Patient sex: F
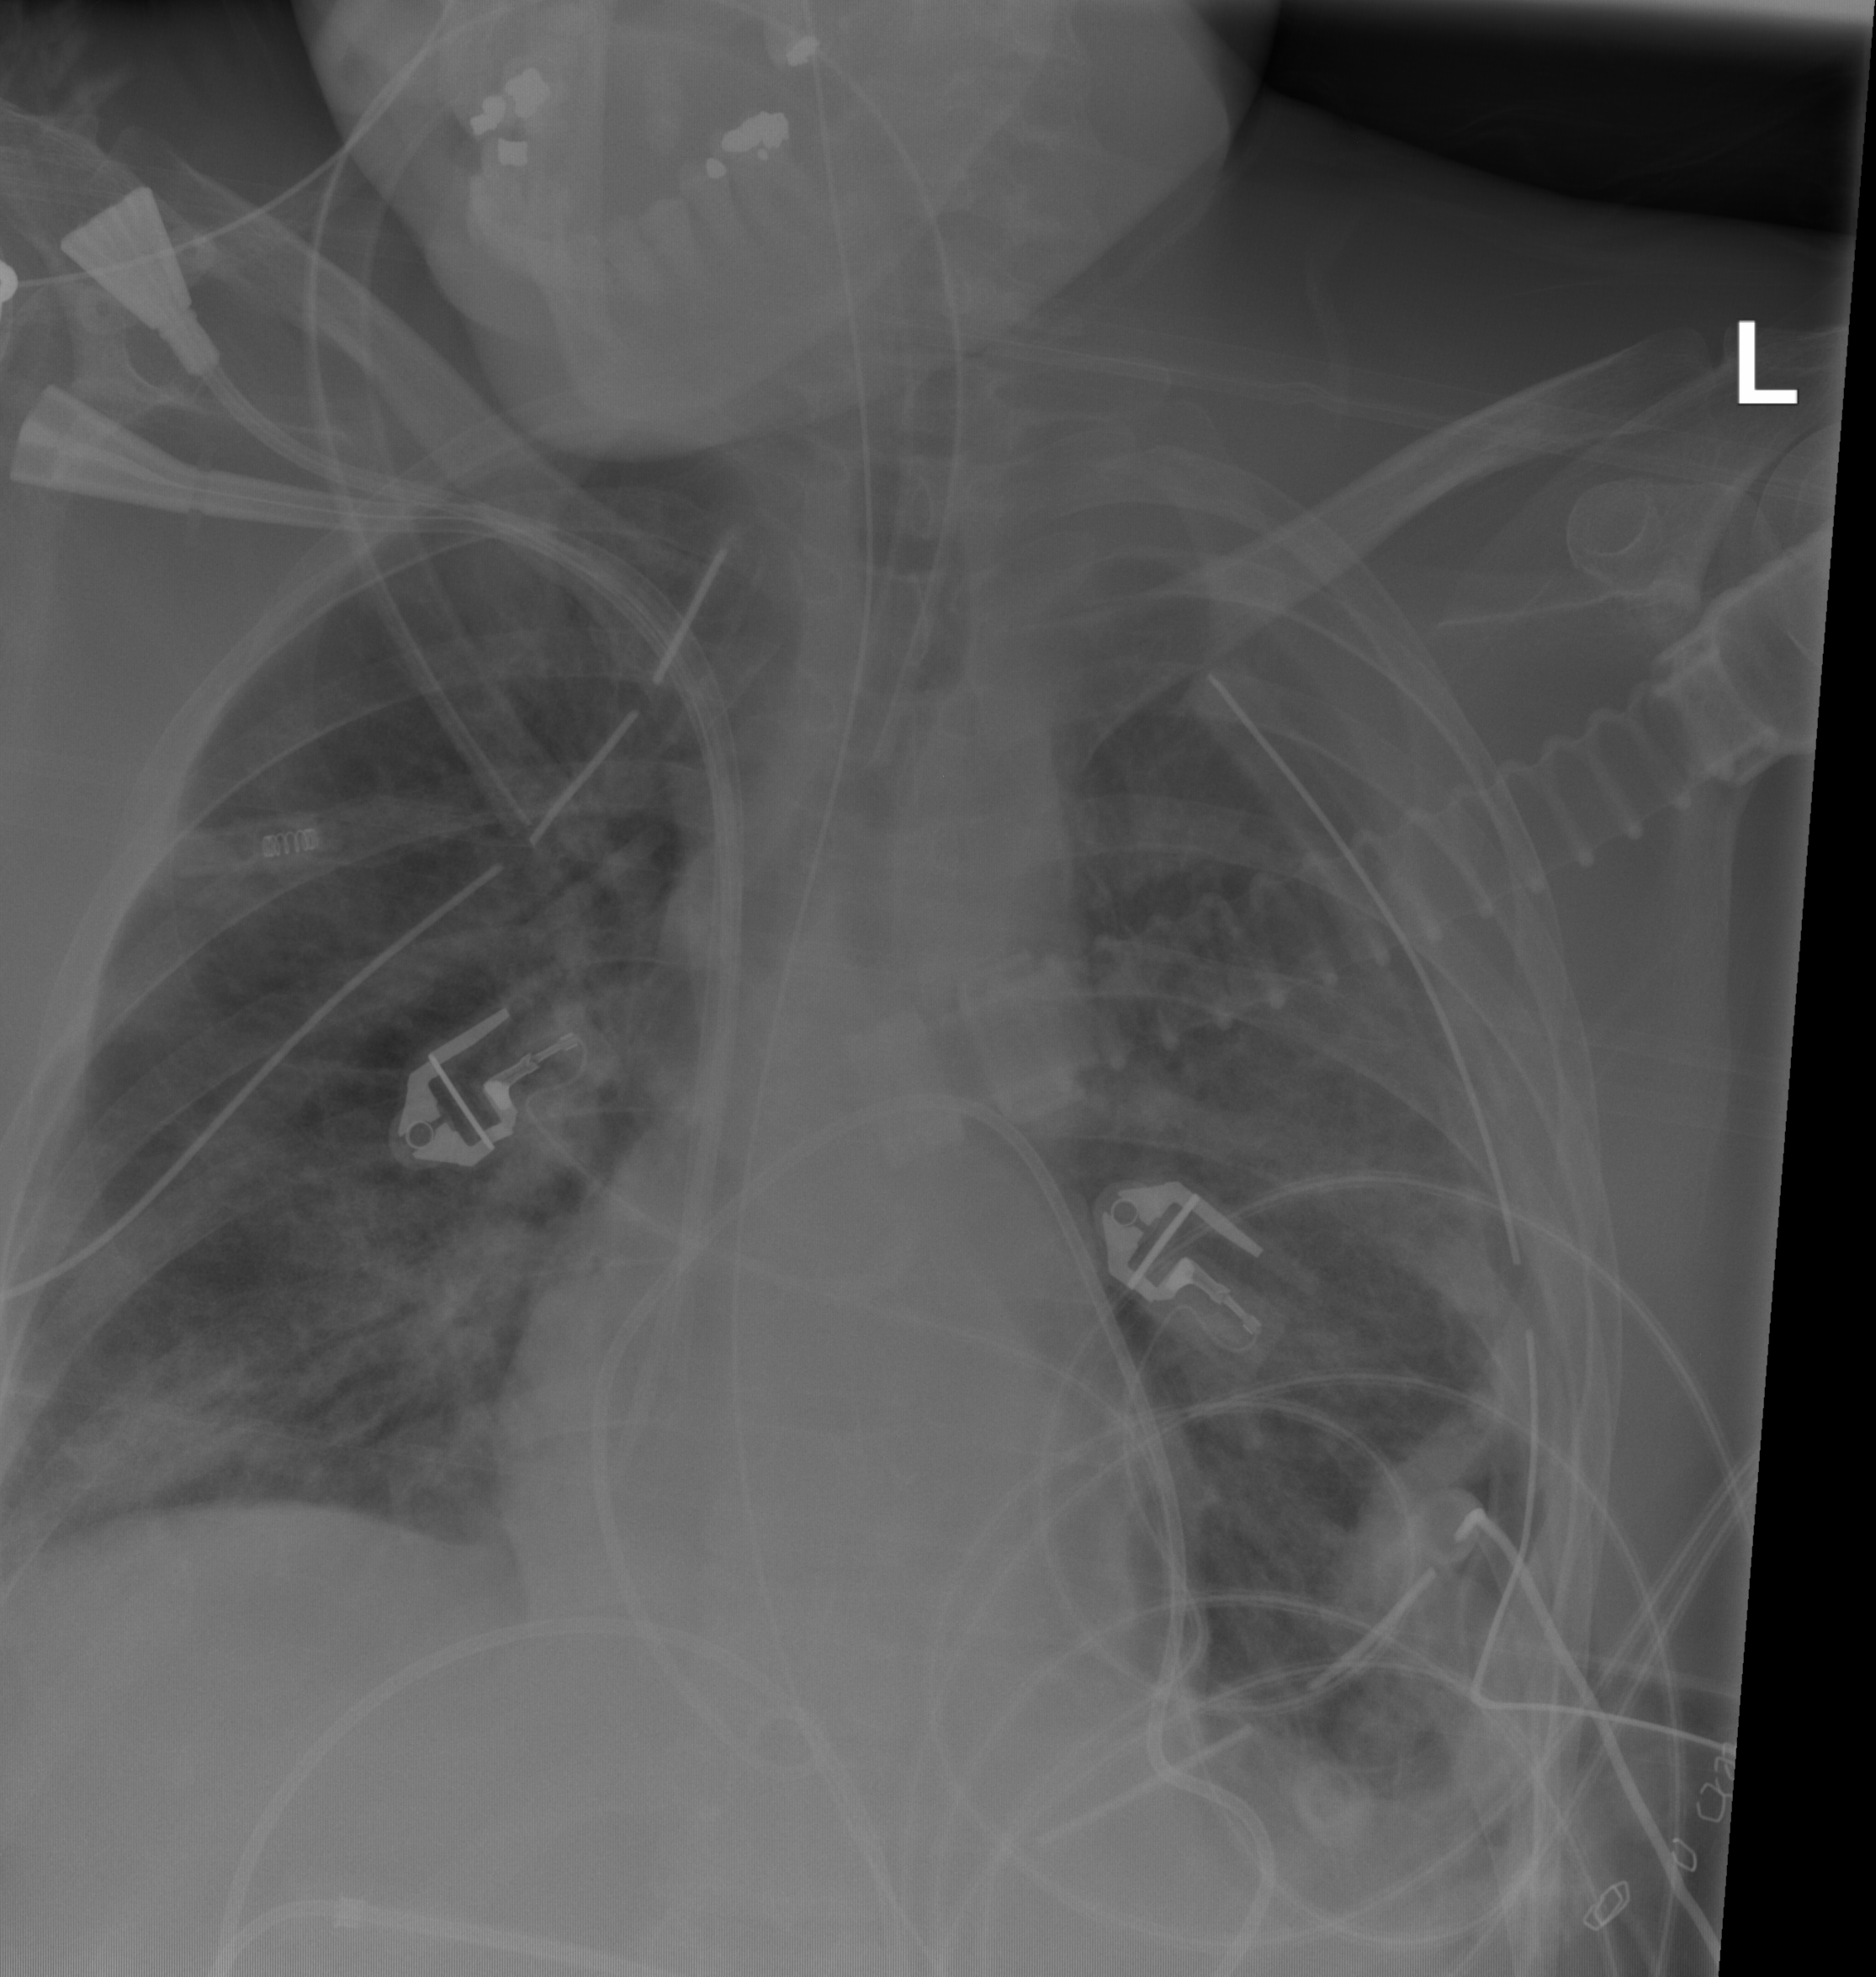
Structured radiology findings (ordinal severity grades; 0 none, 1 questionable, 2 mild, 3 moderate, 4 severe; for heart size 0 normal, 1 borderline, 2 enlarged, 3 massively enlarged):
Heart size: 0
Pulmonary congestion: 2
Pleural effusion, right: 1
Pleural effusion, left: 1
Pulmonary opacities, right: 2
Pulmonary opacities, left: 2
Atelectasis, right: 2
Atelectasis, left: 2